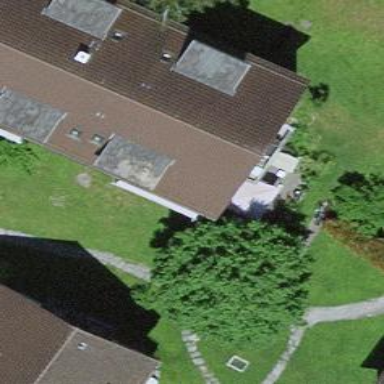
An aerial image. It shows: Residential building with gabled roof.